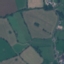
Label: Pasture